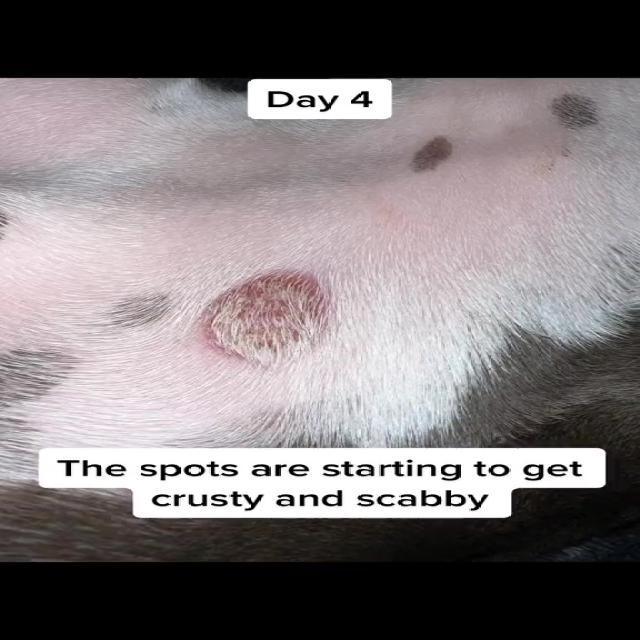
Canine ringworm (Dermatophytosis) — fungal infection caused by Microsporum or Trichophyton. Presents with circular alopecia, scaling, crusting, and broken hairs.